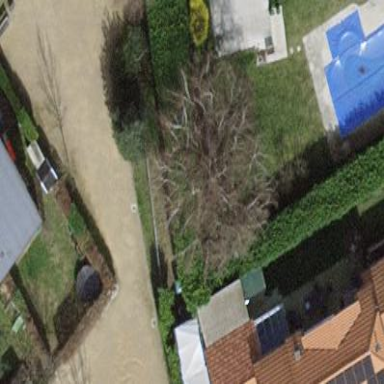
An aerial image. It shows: Garden enclosed by fence.